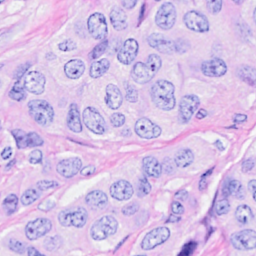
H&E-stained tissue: Breast